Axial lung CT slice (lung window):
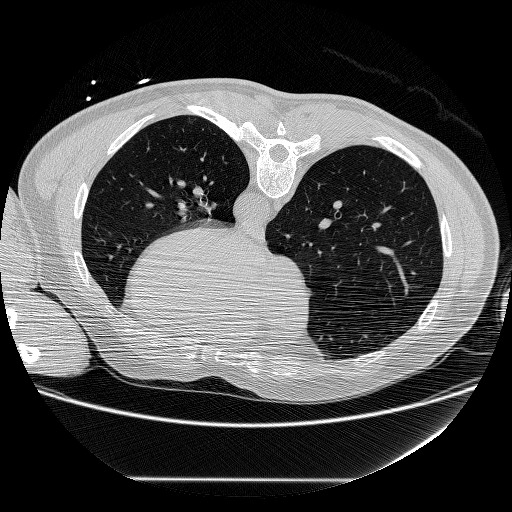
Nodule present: no